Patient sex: F
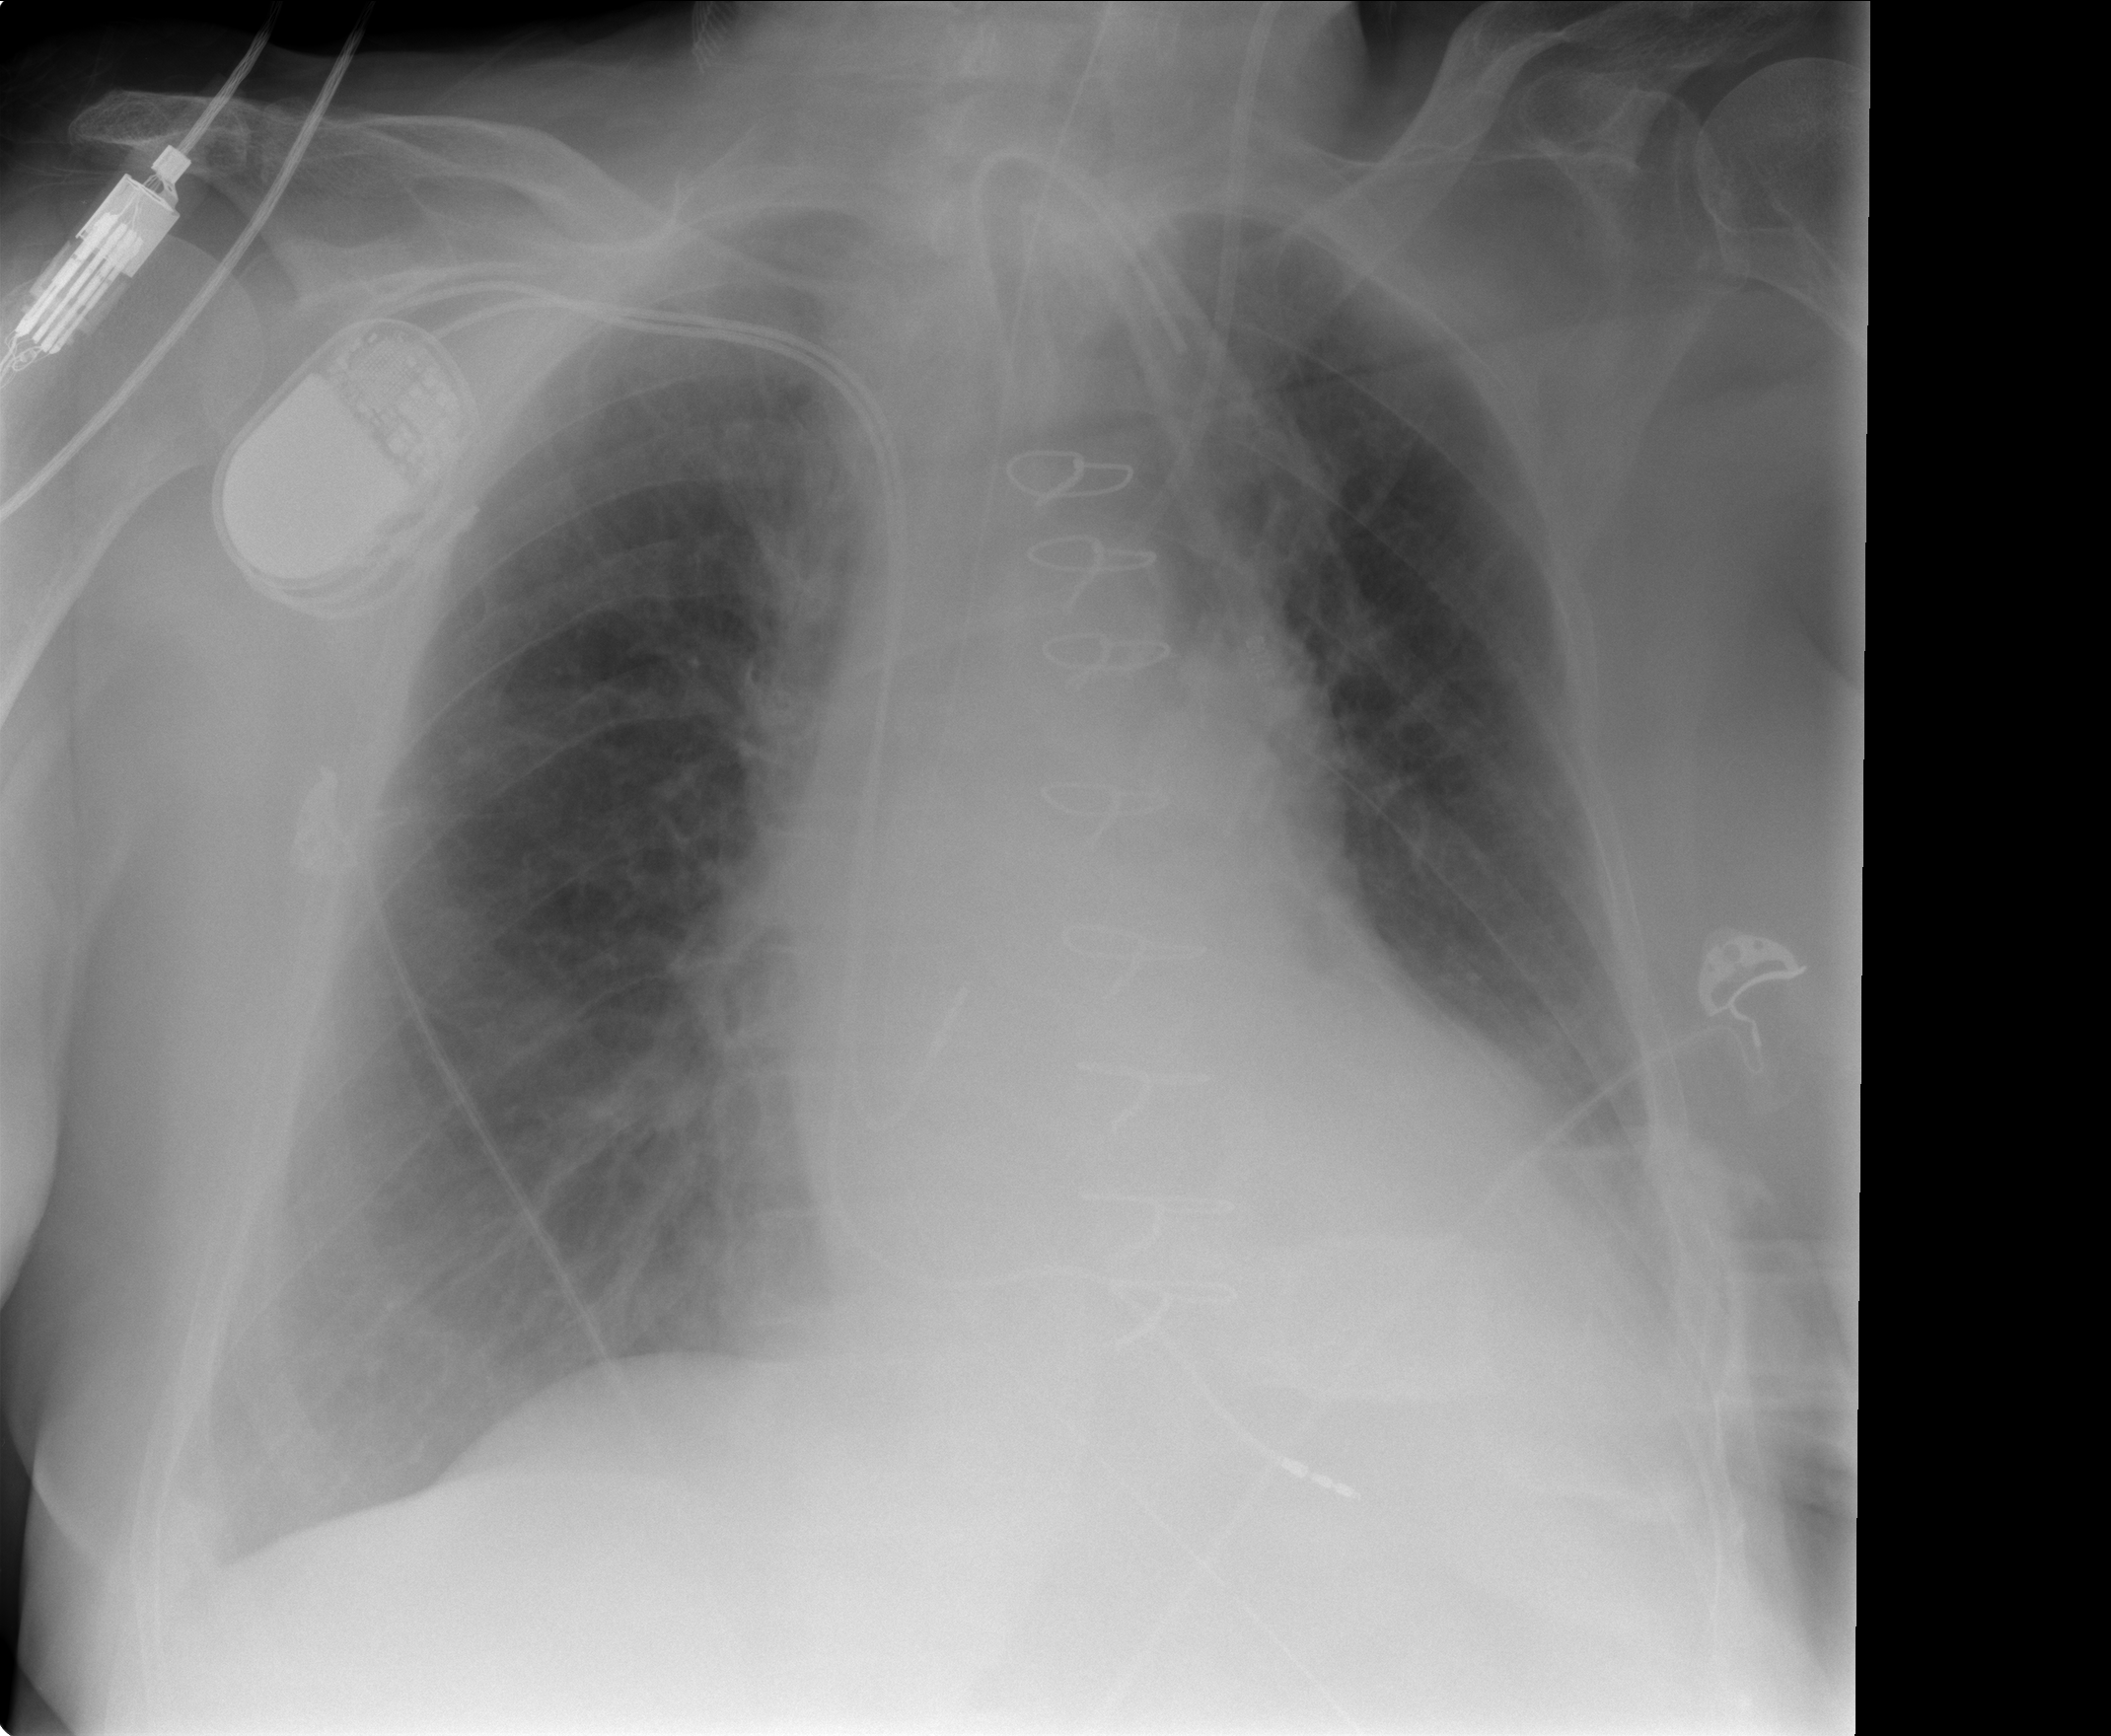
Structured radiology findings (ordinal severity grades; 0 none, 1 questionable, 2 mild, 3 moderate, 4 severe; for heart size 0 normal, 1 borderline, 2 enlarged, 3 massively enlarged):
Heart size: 0
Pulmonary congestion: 0
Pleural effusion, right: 1
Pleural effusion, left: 2
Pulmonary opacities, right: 2
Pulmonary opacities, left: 0
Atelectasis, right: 2
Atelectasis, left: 2